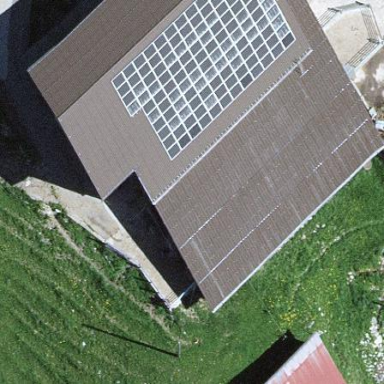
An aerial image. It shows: Rural barn.